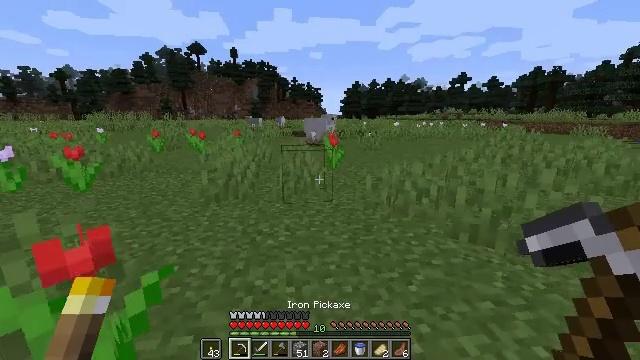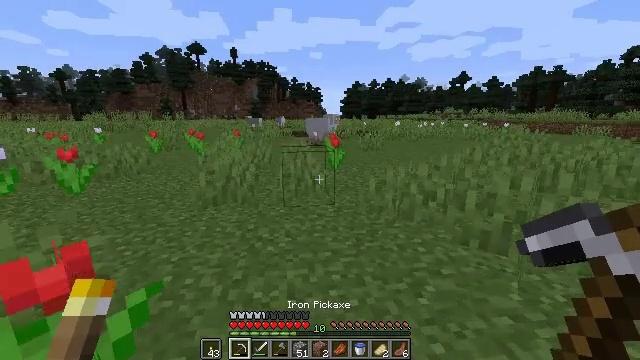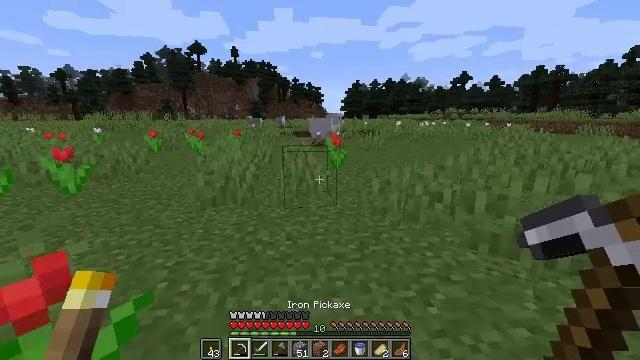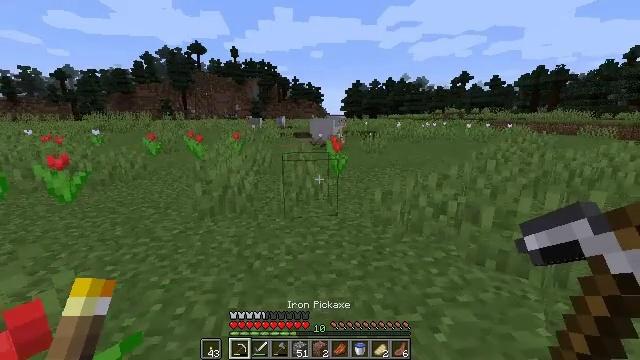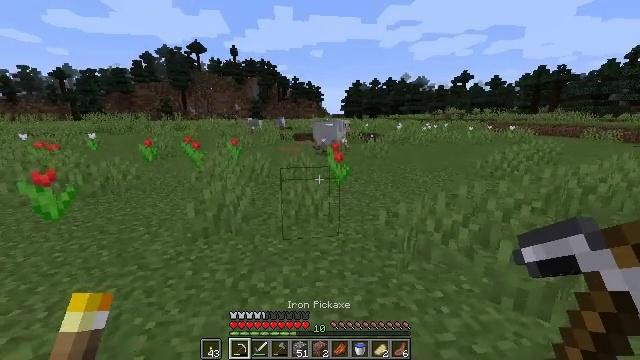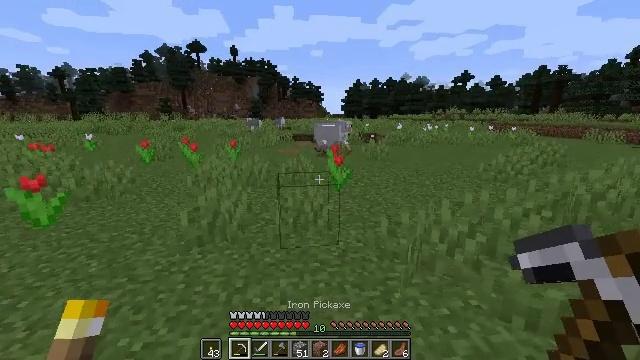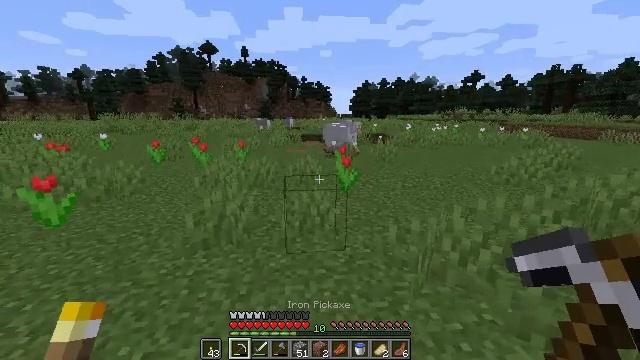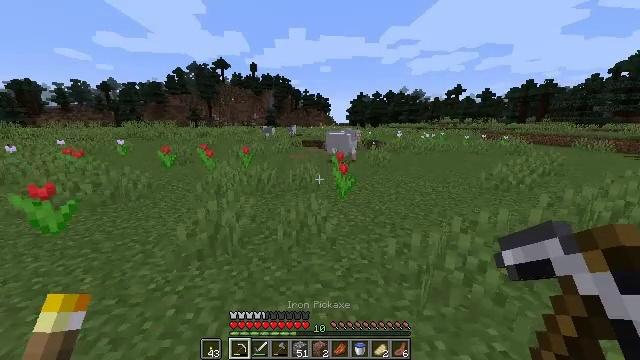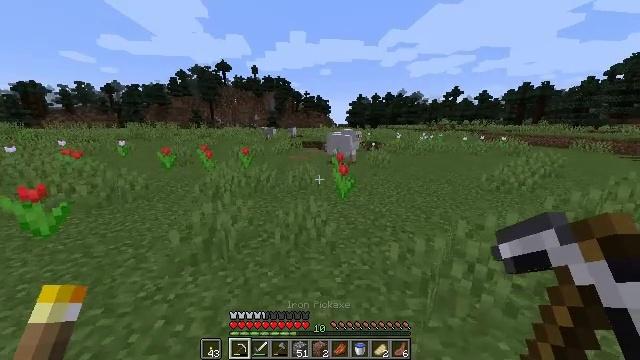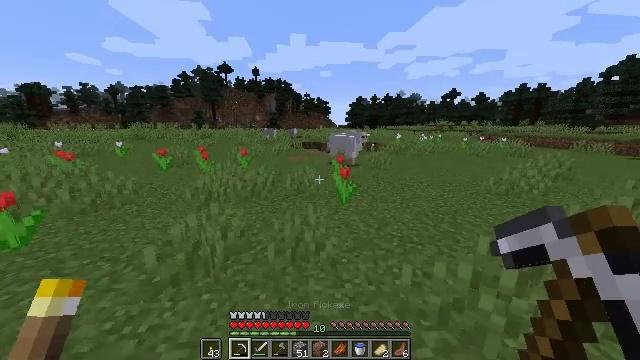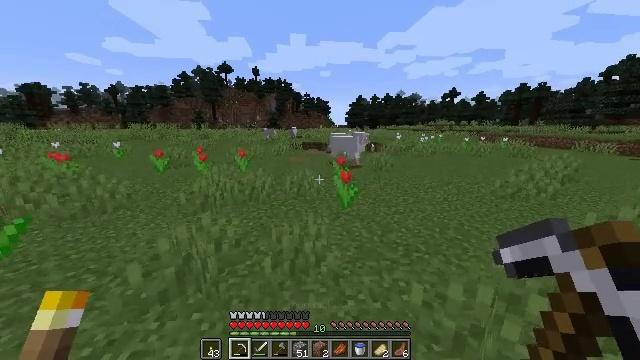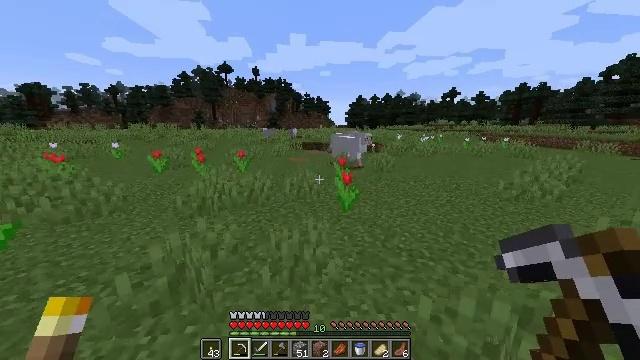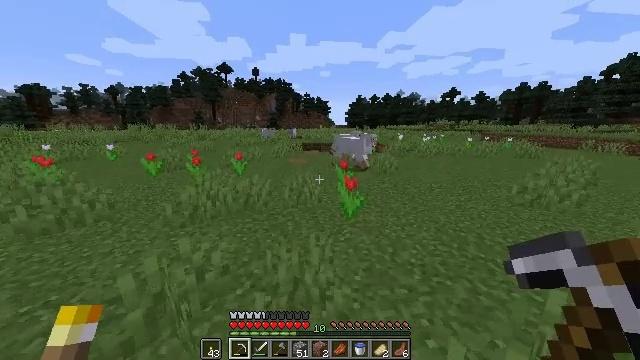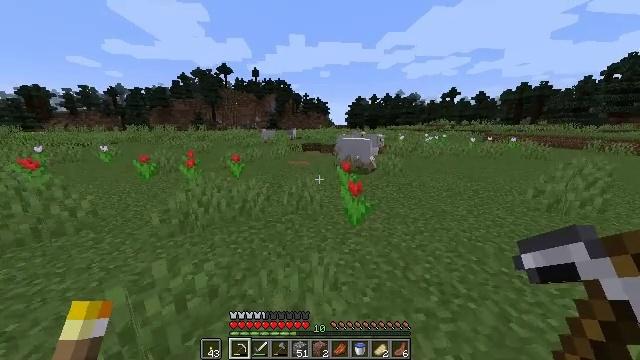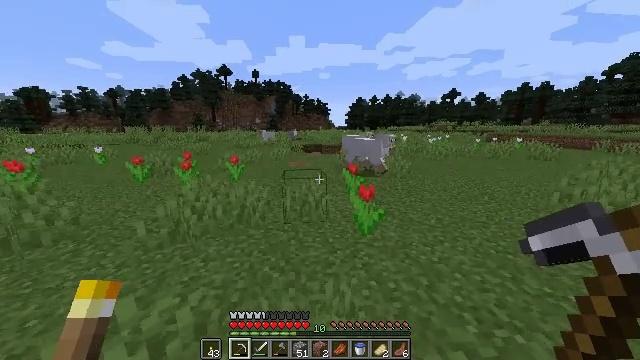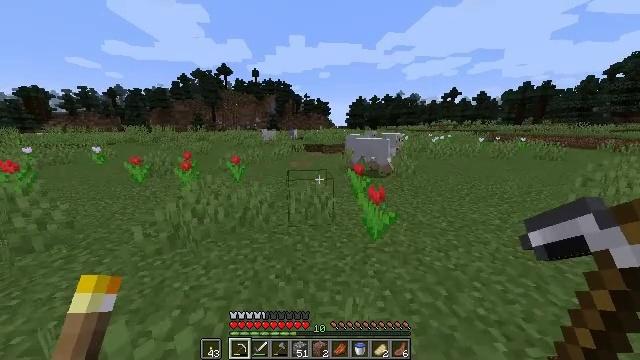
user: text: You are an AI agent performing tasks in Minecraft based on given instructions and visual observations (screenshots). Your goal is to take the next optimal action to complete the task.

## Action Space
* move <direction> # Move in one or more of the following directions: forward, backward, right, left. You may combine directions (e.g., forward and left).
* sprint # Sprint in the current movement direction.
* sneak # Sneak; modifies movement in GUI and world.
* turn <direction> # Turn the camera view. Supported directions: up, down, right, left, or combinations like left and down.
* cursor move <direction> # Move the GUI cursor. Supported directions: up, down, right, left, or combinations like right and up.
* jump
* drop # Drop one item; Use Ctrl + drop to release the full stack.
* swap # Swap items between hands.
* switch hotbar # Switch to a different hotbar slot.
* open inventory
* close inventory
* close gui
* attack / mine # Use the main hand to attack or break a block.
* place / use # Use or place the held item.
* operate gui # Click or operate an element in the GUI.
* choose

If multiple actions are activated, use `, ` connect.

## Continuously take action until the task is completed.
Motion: motion action
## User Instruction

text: Mine spruce leaves from the tree.
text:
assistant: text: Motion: move forward, sneak
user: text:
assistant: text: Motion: move forward
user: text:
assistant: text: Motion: move forward
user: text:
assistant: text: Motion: move forward
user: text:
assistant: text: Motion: move forward, sprint
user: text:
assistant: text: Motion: move forward, sprint, turn left
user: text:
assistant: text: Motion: move forward, sprint
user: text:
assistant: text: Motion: move forward, sprint
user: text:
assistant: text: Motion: move forward, sprint
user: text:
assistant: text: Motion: move forward, sprint
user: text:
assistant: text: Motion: move forward, sprint
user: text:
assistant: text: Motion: move forward, sprint
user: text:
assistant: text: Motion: move forward, sprint
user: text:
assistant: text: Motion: move forward and move left, sprint
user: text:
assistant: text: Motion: move forward and move left, sprint
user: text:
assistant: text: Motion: move forward and move left, sprint
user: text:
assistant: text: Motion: move forward and move left, sprint
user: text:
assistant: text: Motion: move forward and move left, sprint
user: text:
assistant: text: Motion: move forward and move left, sprint
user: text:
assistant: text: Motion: move forward and move left, sprint
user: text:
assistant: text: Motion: move forward and move left, sprint
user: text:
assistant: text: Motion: move forward and move left, sprint
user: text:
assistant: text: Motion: move forward and move left, sprint
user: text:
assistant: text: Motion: move forward and move left, sprint
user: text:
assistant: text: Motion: move forward and move left, sprint
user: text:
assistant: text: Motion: move forward and move left, sprint
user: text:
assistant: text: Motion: move forward and move left, sprint
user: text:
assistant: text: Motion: move forward and move left, sprint
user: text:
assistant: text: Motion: move forward and move left, sprint
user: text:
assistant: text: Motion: move forward and move left, sprint, turn left